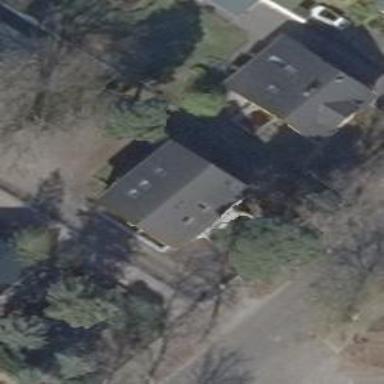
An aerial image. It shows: Detached building with gabled roof.